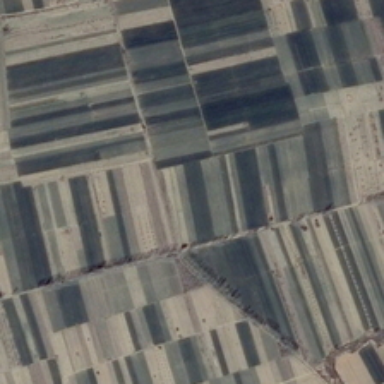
Many pieces of dark green and khaki farmlands are together .